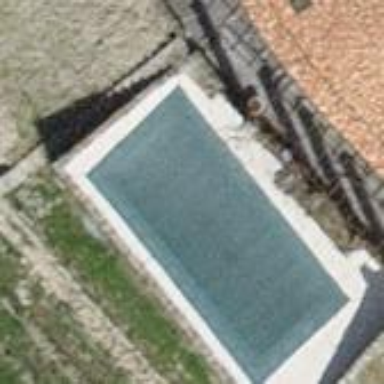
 perfect for leisure and relaxation on land."